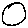
Label: circle